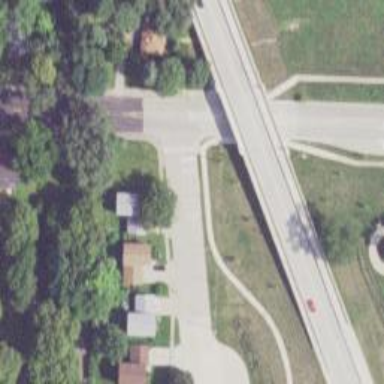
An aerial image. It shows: Viaduct footway bridging the road.